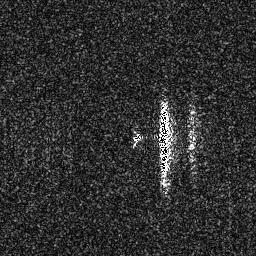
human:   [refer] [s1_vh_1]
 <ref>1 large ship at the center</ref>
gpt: <box>[[60, 38, 68, 71, 0]]</box>